Field crop: maize
Growth stage: 2
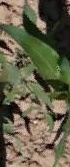
Species: maize